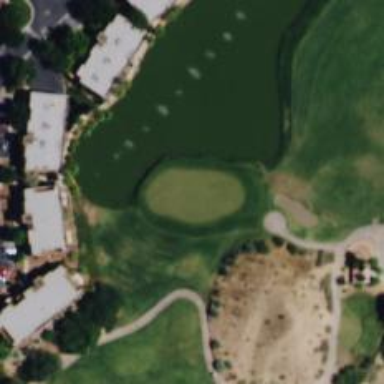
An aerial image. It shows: Golf hole.